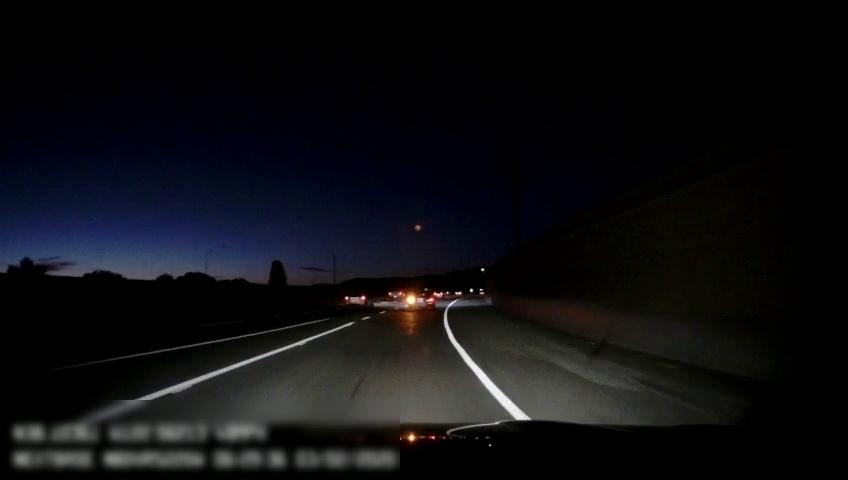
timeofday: Night
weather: Other
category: Drivable Space
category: Vehicles | Car
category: Vehicles | Car
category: Vehicles | Car
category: Vehicles | Car
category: Lanes | Current Lane
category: Lanes | Alternate Lane
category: Lanes | Alternate Lane
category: Lanes | Alternate Lane